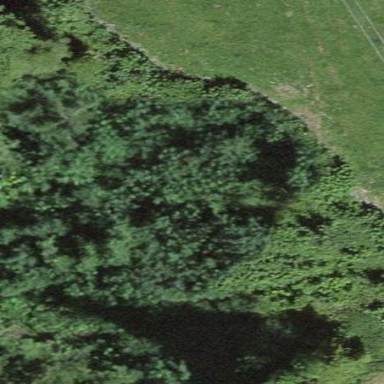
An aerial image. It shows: Patch of scrub vegetation.